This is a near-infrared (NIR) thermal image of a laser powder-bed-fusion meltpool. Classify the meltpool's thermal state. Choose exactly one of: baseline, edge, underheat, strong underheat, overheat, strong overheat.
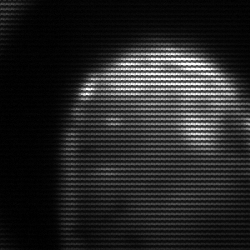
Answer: edge